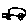
Label: car